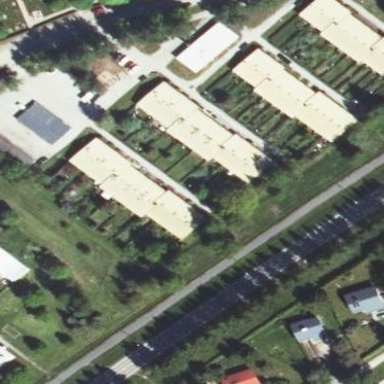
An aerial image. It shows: Terrace building.